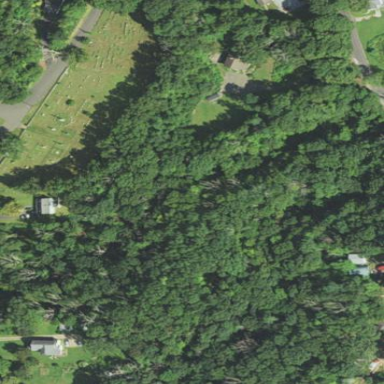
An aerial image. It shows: Cemetery area categorized as "Cemetery".